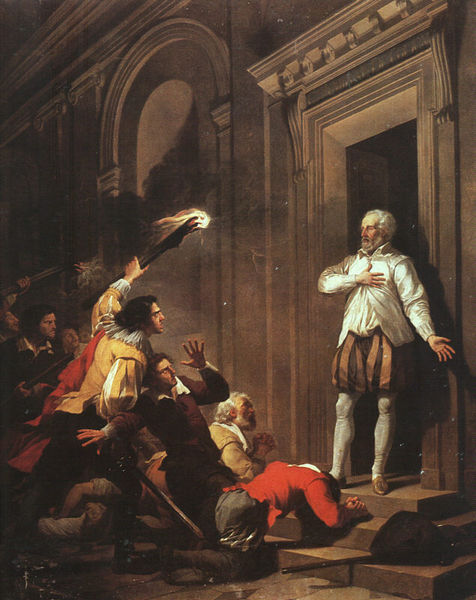
Titel: Death of Admiral de Coligny
Künstler: Joseph Benoît Suvée
Standort: Dijon
Institution: Musée des Beaux-Arts
Schlagwörter: angriff, blau, dunkel, feuer, gemälde, gruppe, hand, kampf, mann, schatten, weiß, gelb, grün, menschen, ocker, braun, fenster, finger, frankreich, geste, grau, hell, licht, männer, nacht, schwarz, szene, säule, säulen, tür, ölbild, gebäude, haus, rot, schloss, menge, bart, hemd, hose, wand, architektur, bild, hände, haare, kostüm, adel, locken, stock, beine, perücke, liegen, bogen, hosen, mauer, pilaster, rundbogen, angst, gewalt, sturm, treppe, treppen, historienbild, soldaten, streifen, stufe, stufen, edel, weste, fallen, tor, strümpfe, stümpfe, eingang, nische, arkade, alter, flamme, palast, flammen, haufen, stürmen, attacke, gefahr, knüppel, revolution, schwert, waffen, überfall, aufstand, knien, furcht, schrecken, beten, gebet, kapitelle, kapitell, fries, portal, sims, anklage, gesims, beugen, weiße, gewehr, verfolgung, strumpfhose, erhoben, bran, historismus, verbeugen, huldigung, herz, strumpfhosen, pluderhose, meute, anbeten, verehrung, anbetung, bitte, fackel, schwur, schießen, bitten, hasu, kniefall, unterwerfung, schutz, betteln, unschuld, schreck, mänder, freis, eid, retter, fackeln, verteidigung, erschrocken, niederknien, feuerball, kniet, pumphose, ansturm, überraschung, kamp, heerpauke, schert, agraffe, werfen, pumphosen, angreifer, porta ionica, strumpfhode, türsturz, helldunkelmalerei, bennen, locken#haare, was wollt ihr?, das ist mein haus!, verbeugt, erfürcht